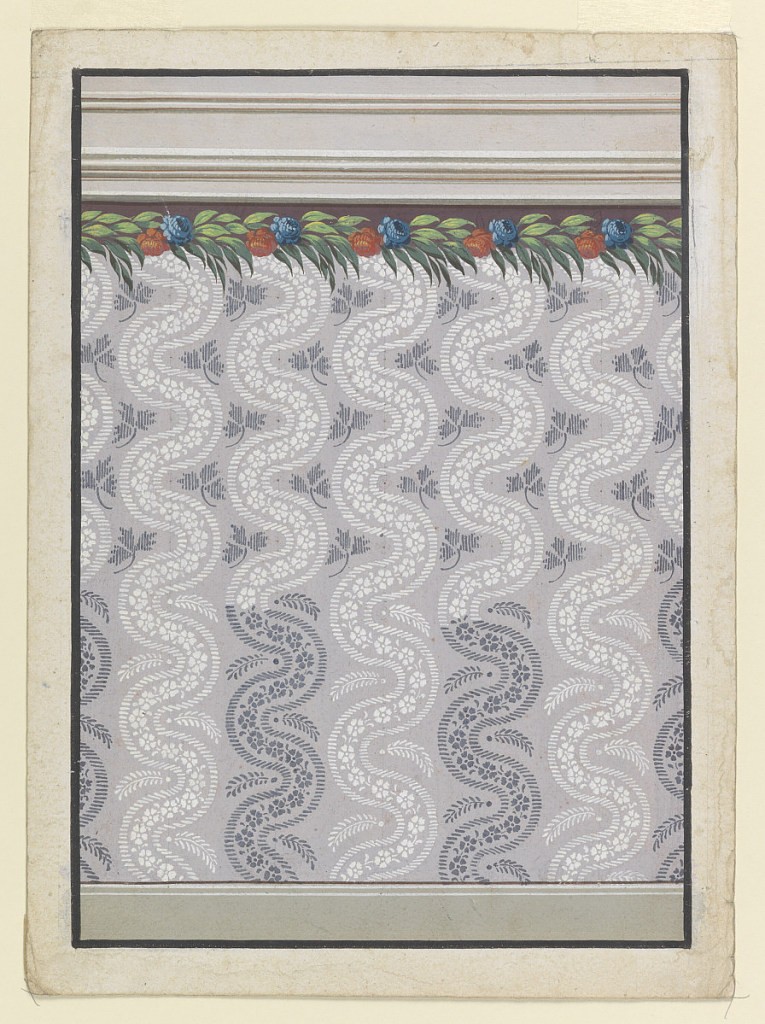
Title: Wallpaper Design
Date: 1850–60
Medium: Brush and gouache, graphite on paper
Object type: Drawing
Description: A dado is decorated with rising waved bands consisting of rows of petals which are framed by ribbons. Suggested are alternate white and dark colorings below, a white coloring above. Alternate designs for leaf boughs are suggested for the intervals between the bands. A garland of flowers and leaves is shown on top, the upper part of which has a dark purple background.